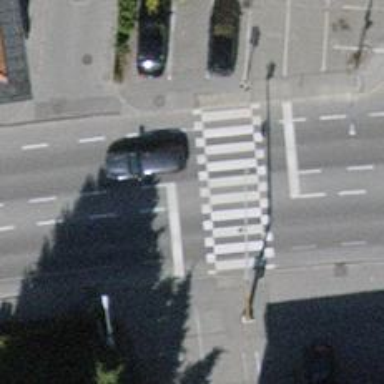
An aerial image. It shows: Asphalt road classified as primary highway with advisory cycle lane.